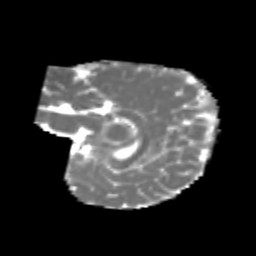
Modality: MD
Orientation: sagittal
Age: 6
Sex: female
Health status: healthy